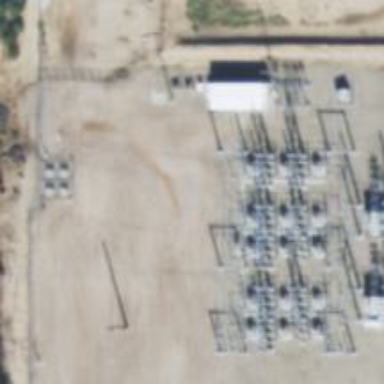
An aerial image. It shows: Switch used for power control.